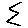
Label: zigzag